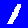
Digit: 1